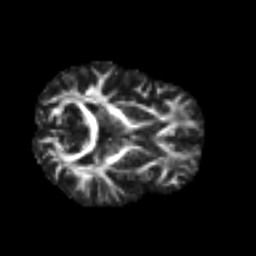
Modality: FA
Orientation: axial
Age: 29
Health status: ill
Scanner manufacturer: philips
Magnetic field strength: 3 T
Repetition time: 9 s
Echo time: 0.127 s